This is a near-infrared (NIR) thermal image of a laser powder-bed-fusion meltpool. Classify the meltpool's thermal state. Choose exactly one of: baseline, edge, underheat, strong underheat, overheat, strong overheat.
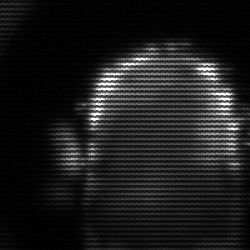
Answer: baseline